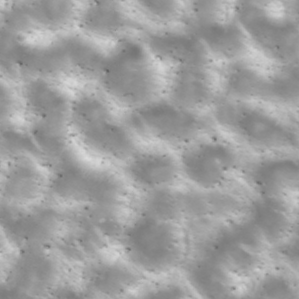
Label: non_frost